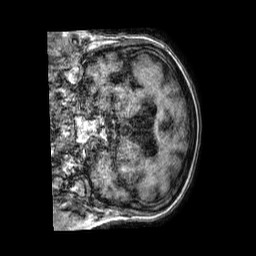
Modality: T1w
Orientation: coronal
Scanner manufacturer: philips
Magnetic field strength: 1.5 T
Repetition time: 0.007664 s
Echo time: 0.003488 s